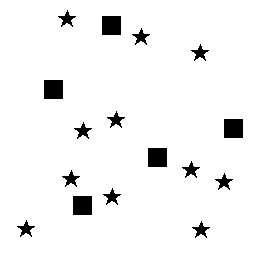
Squares: 5
Triangles: 0
Stars: 11
Total shapes: 16